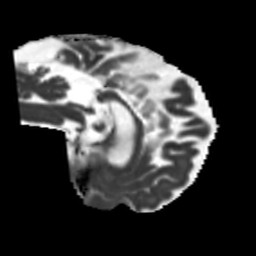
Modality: MD
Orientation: sagittal
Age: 73
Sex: female
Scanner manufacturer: siemens
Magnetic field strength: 3 T
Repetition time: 5.25 s
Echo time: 0.08 s